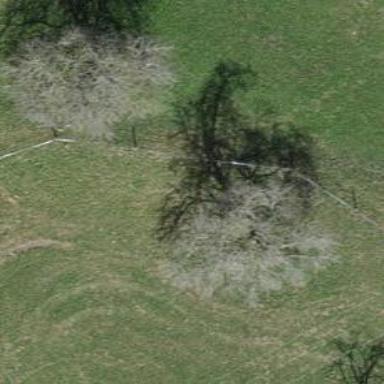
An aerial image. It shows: Beautiful tree in nature.